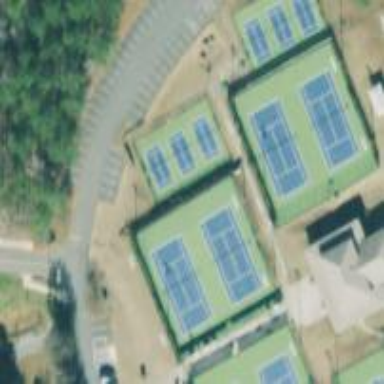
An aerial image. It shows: Tennis court on pitch.